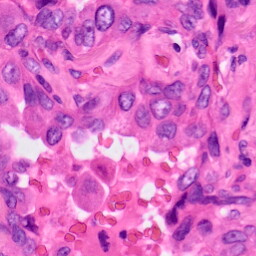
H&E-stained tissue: Lung